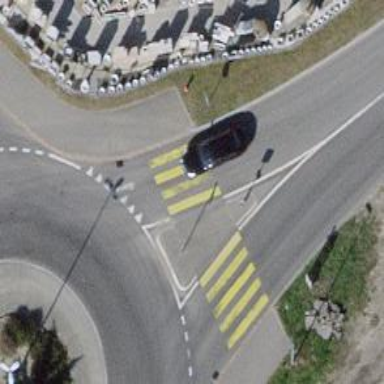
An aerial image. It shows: Zebra crossing on the road.